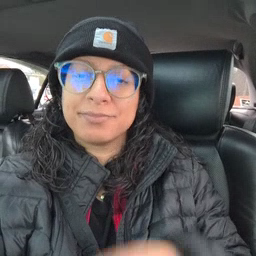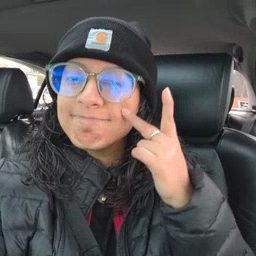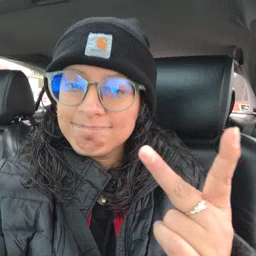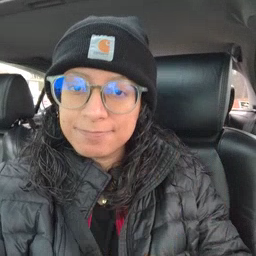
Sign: see